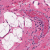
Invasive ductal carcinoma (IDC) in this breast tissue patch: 0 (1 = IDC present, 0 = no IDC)